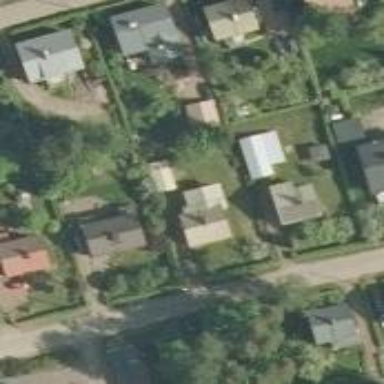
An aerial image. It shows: Charming neighbourhood.